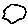
Label: hexagon